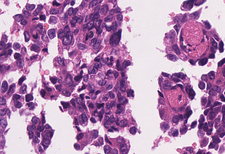
Tumor epithelial tissue: yes
Tumor-associated stroma tissue: no
Normal tissue: no